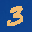
Label: 3